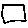
Label: square